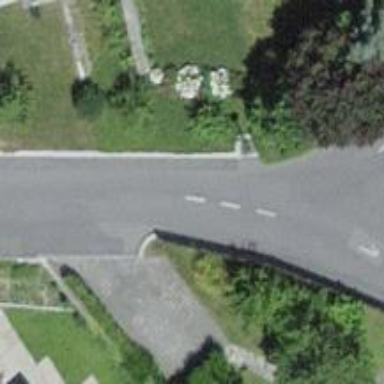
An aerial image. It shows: Smooth asphalt road in residential area.